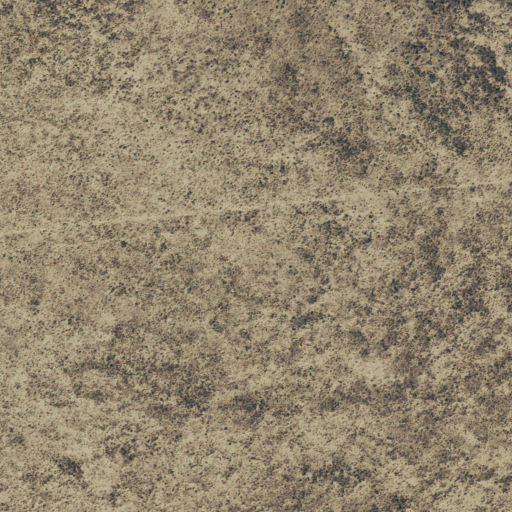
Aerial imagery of mountain in Texas named Big Mesa containing only shrub